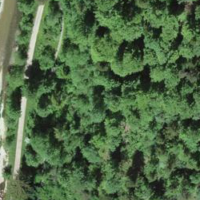
EUNIS habitat code: 44
Species observed at this site:
Allium ursinum